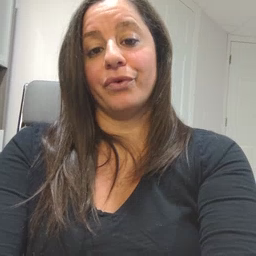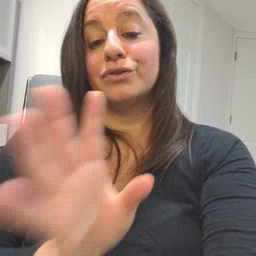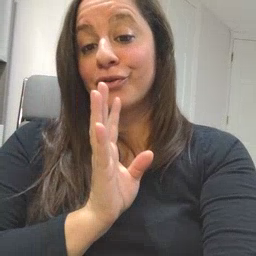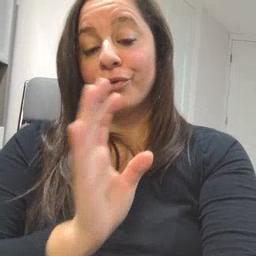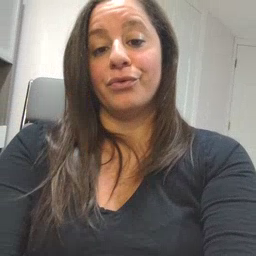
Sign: talk